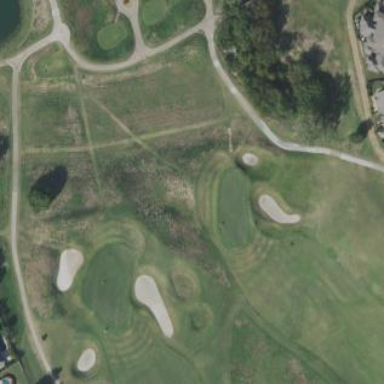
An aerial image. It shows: Rough area in golf course.